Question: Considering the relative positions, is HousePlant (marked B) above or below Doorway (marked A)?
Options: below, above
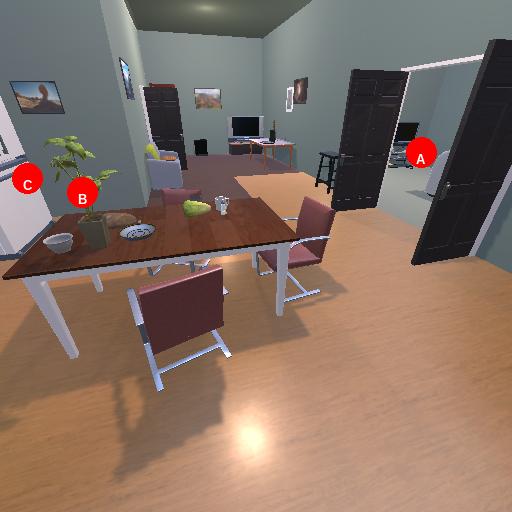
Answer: below